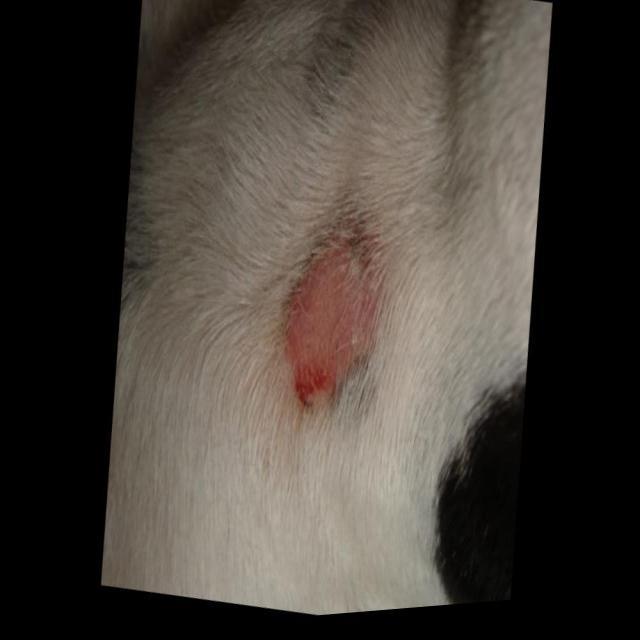
Canine ringworm (Dermatophytosis) — fungal infection caused by Microsporum or Trichophyton. Presents with circular alopecia, scaling, crusting, and broken hairs.